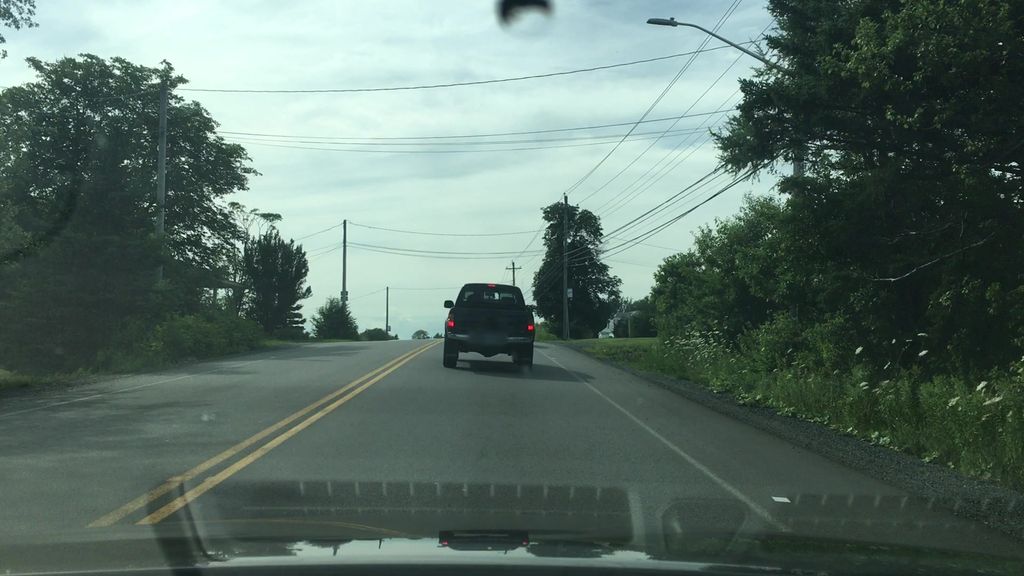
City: halifax